Question: Im having an issue here. I want the button to fit the background image's dimensions perfectly.
For example:

As you can see, the box around the "Request Plan" diamond overlaps or goes over the "View Plan" diamond, and in run-time when I click on the "View Plan" diamond it actually clicks on the "Request Plan" diamond because of it overlapping. Is there a way I can fix this?
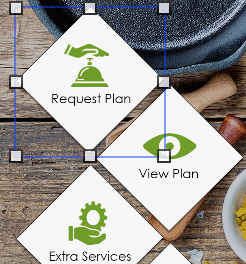
Answer: You can create 'CustomButton' class extend UIButton then override 'pointInside'
'''
override func pointInside(point: CGPoint, withEvent event: UIEvent?) -> Bool {
*we need check at this point inside or outside*
return self.alphaAtPoint(point) >= 127
}
'''
And We can check it by check 'alpha' value
'''
func alphaAtPoint(point: CGPoint) -> CGFloat {
var pixel: [UInt8] = [0, 0, 0, 0]
let colorSpace = CGColorSpaceCreateDeviceRGB();
let alphaInfo = CGBitmapInfo(CGImageAlphaInfo.PremultipliedLast.rawValue)
let context = CGBitmapContextCreate(&pixel, 1, 1, 8, 4, colorSpace, alphaInfo)
CGContextTranslateCTM(context, -point.x, -point.y);
self.layer.renderInContext(context)
return CGFloat(pixel[3])
}
'''